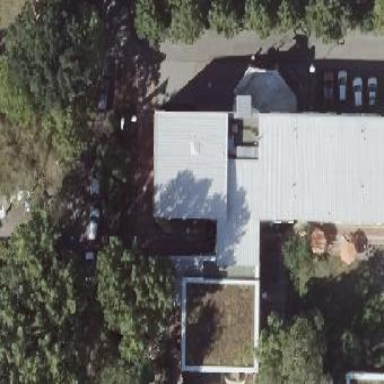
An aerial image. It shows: Kindergarten building with skillion roof shape.